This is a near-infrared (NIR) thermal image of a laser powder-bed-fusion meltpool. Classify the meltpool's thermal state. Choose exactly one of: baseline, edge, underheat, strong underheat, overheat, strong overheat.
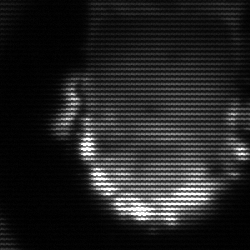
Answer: baseline